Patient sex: F
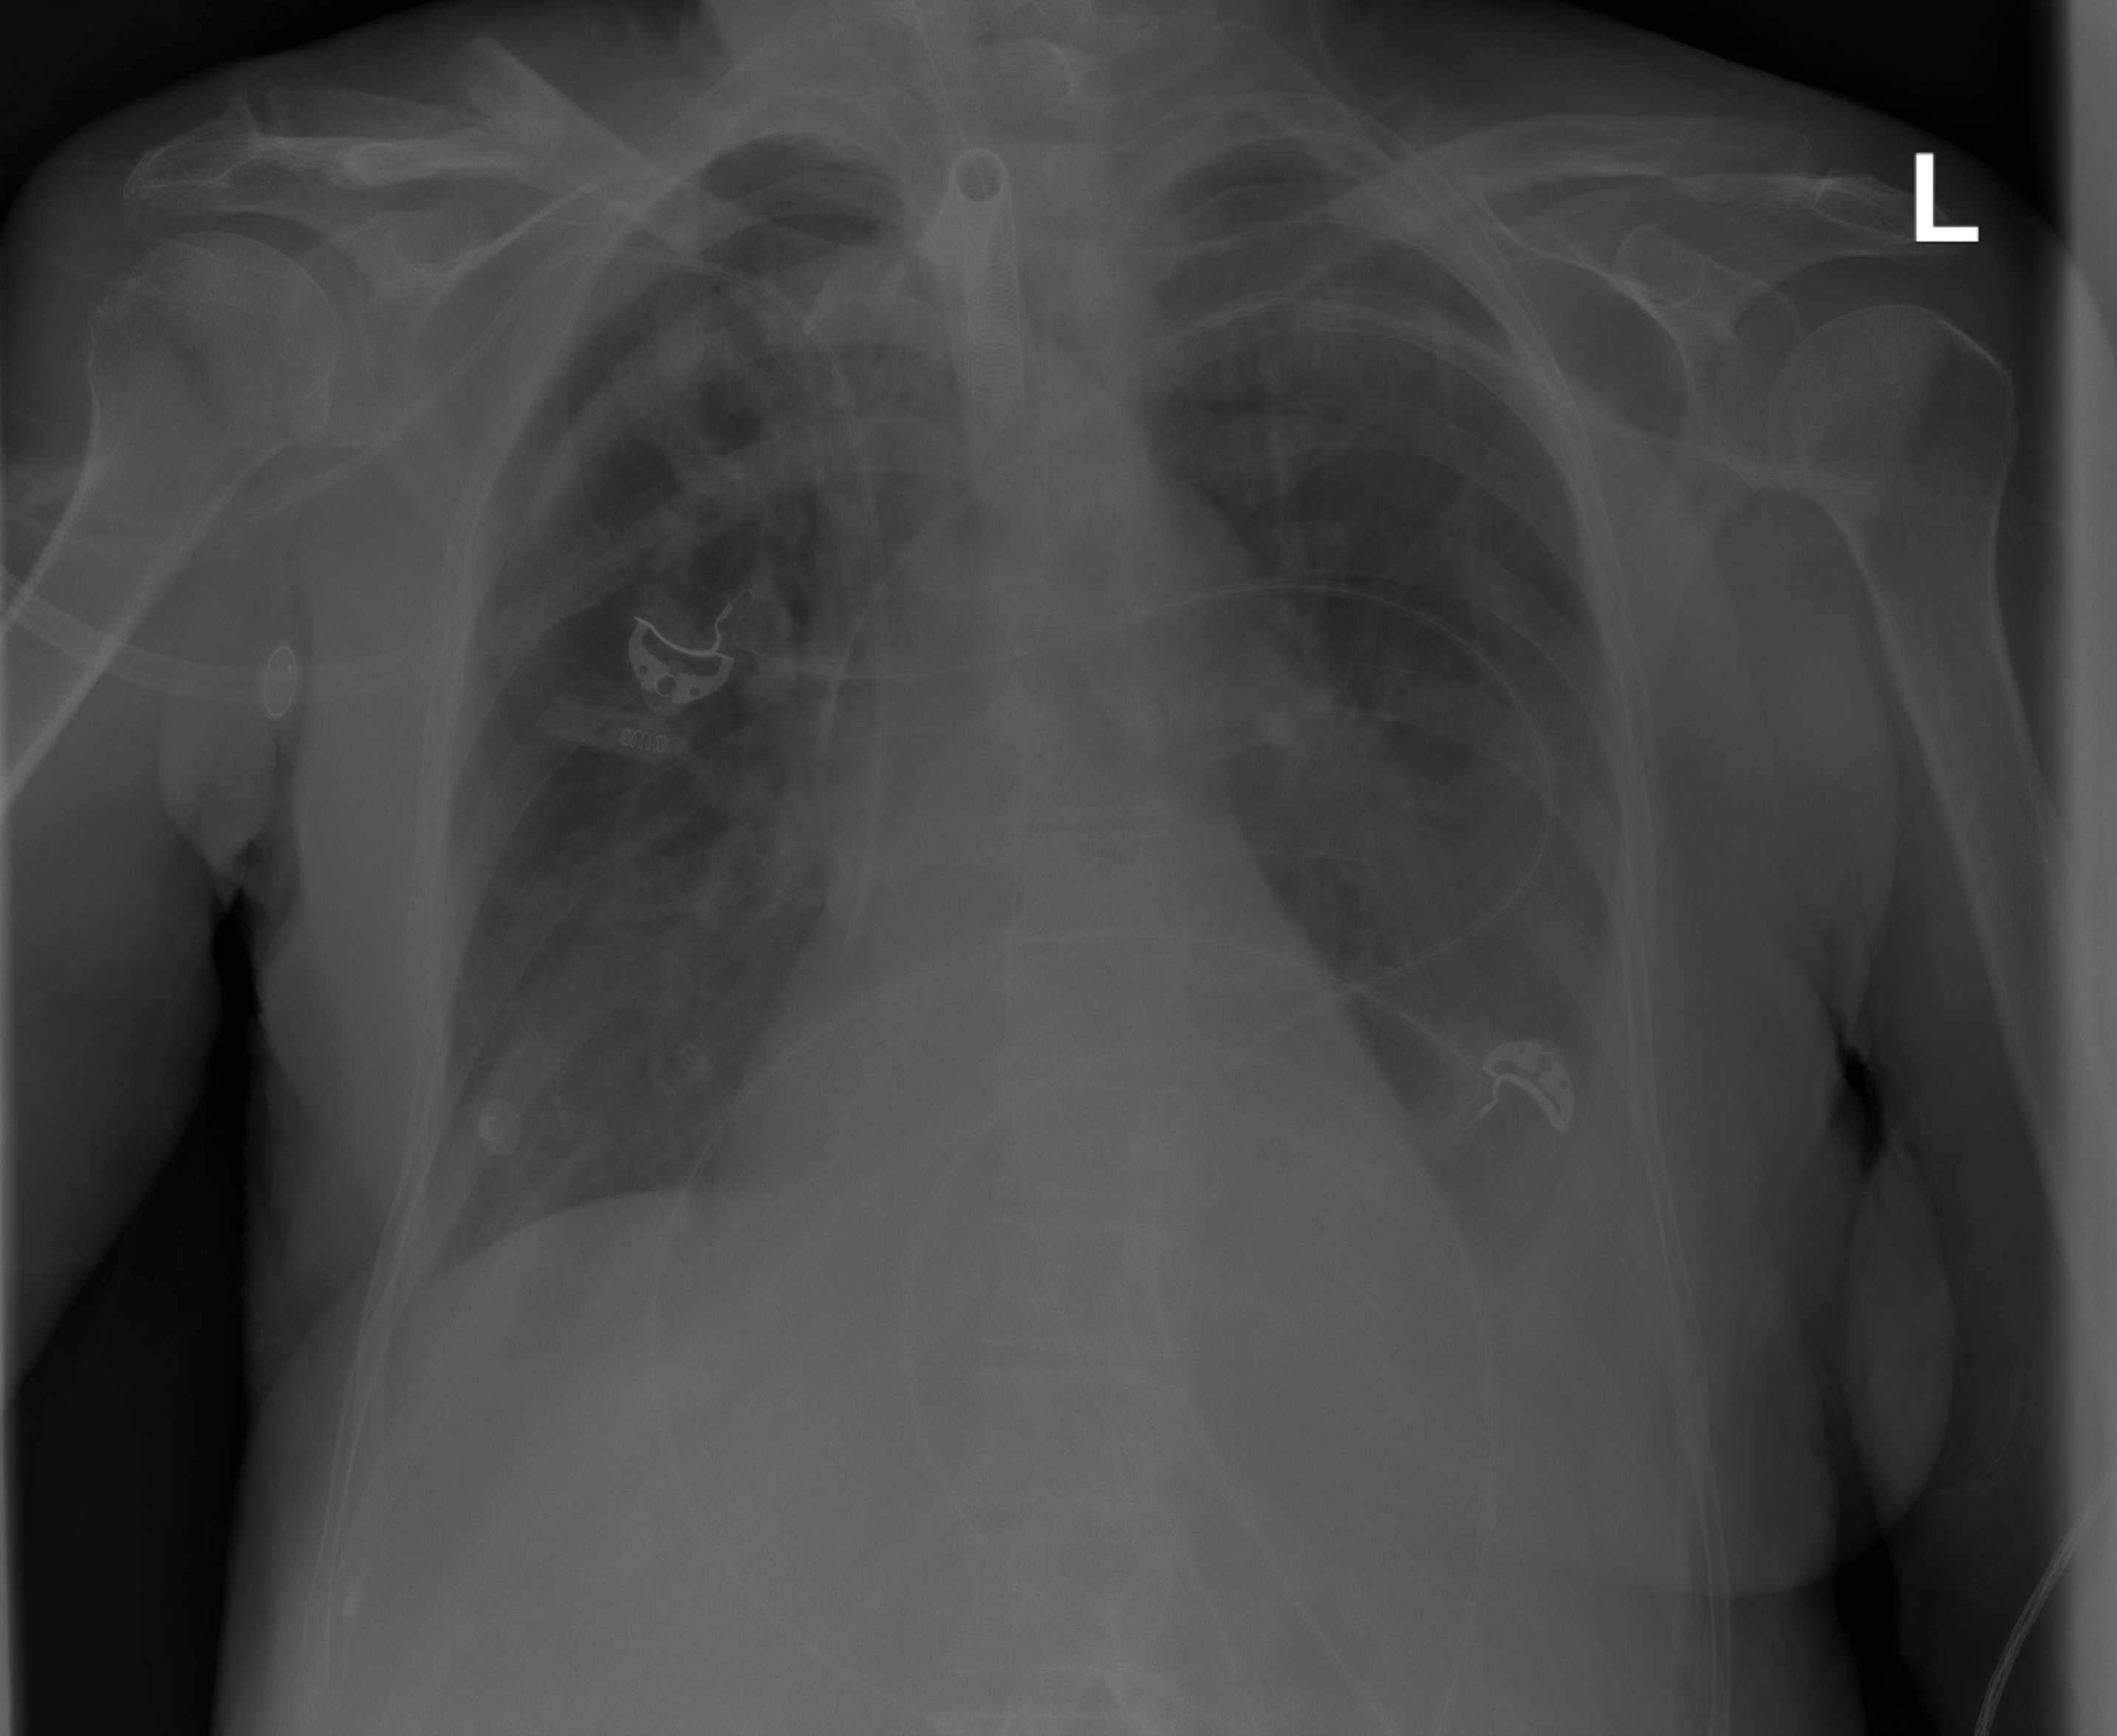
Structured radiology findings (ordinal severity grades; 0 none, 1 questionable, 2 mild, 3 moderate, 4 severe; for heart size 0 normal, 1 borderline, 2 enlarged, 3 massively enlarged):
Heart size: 0
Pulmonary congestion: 0
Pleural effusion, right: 0
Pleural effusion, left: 2
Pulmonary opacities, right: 2
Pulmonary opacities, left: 0
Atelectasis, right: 2
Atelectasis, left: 3